Field crop: maize
Growth stage: 2
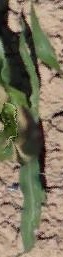
Species: maize